Field crop: tomato
Growth stage: 1
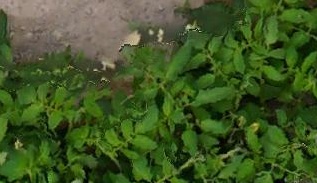
Species: tomato